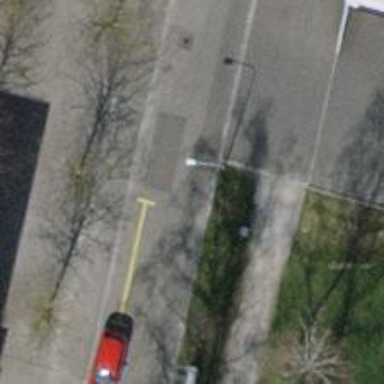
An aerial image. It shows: Unmarked footway crossing paved with paving stones.